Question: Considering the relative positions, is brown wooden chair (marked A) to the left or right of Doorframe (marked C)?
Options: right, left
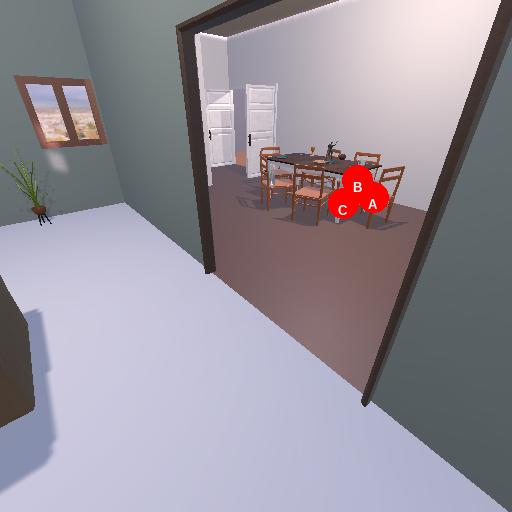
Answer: right